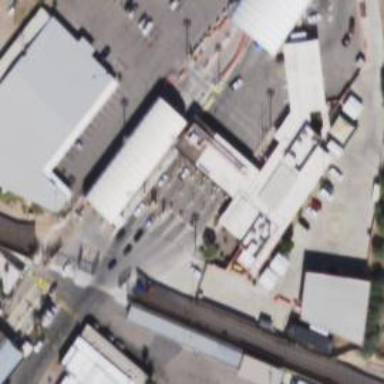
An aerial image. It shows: Border control barrier.